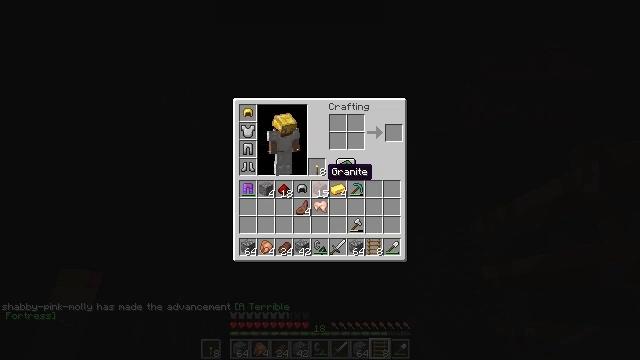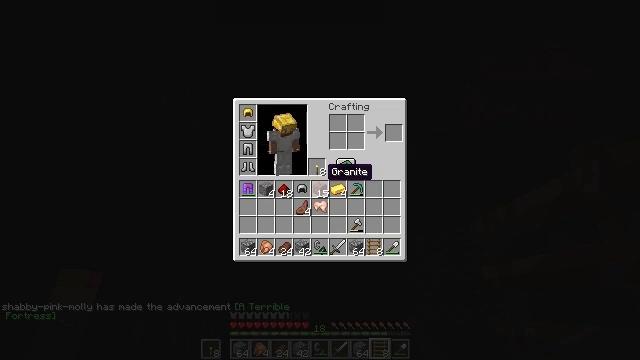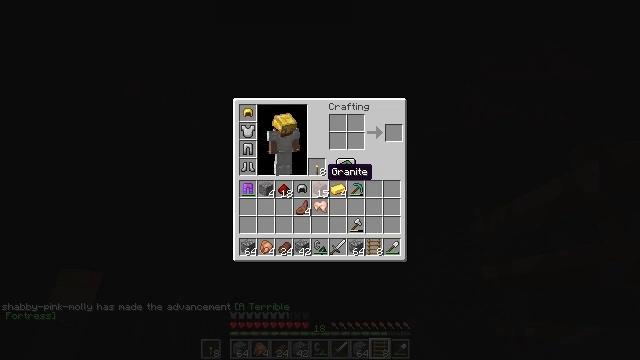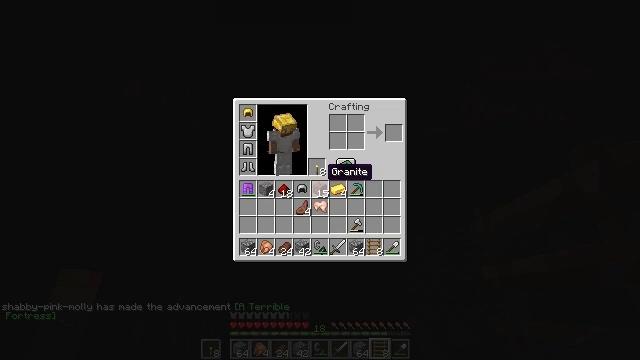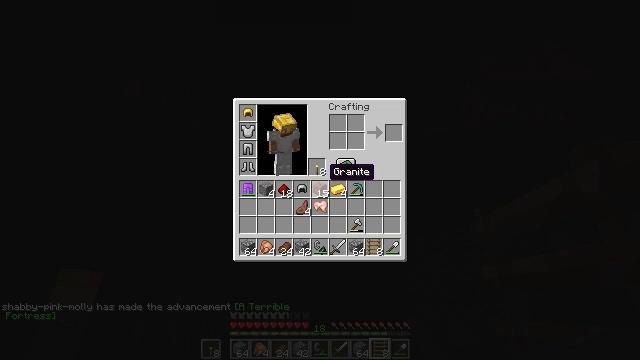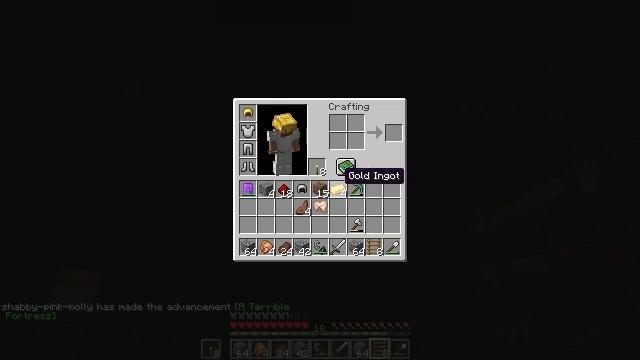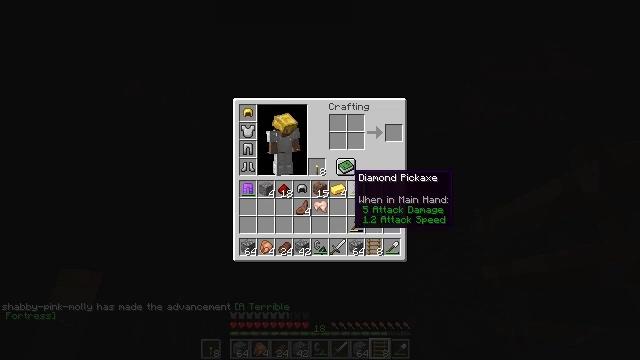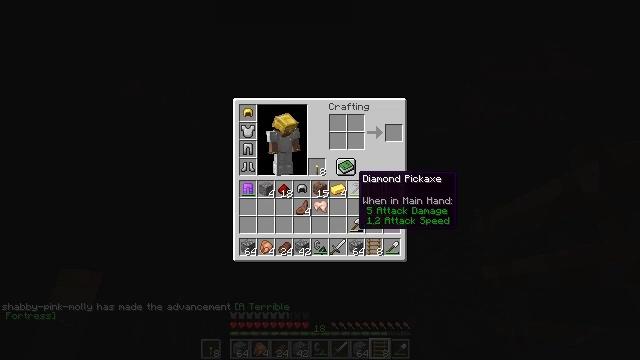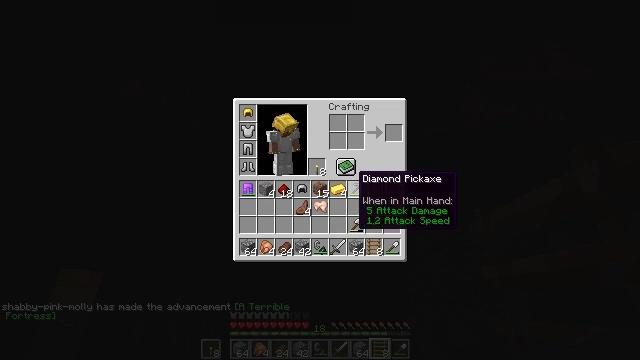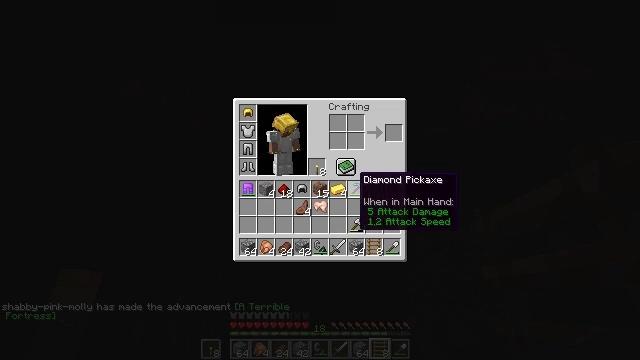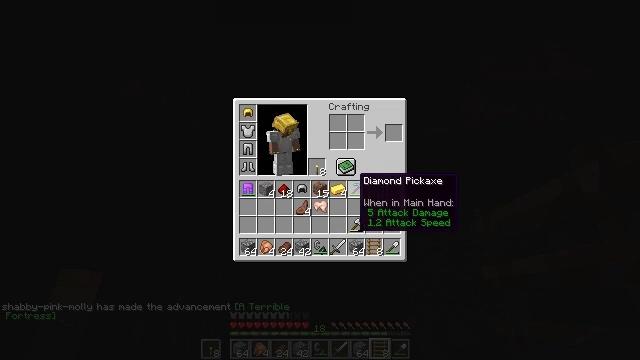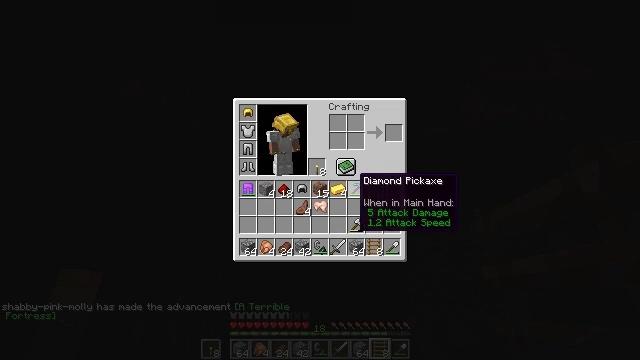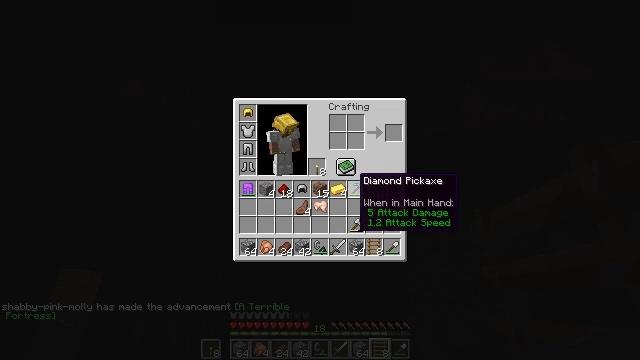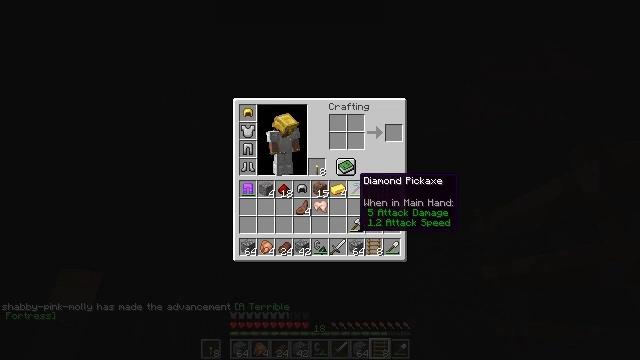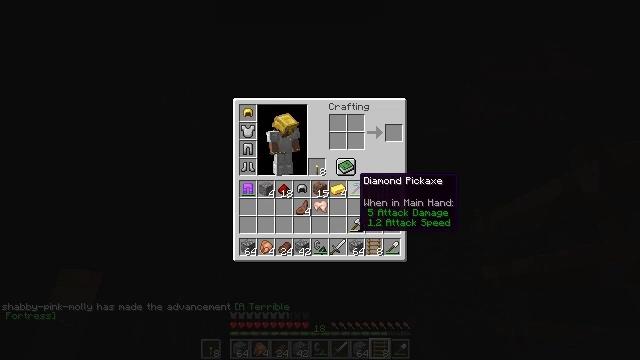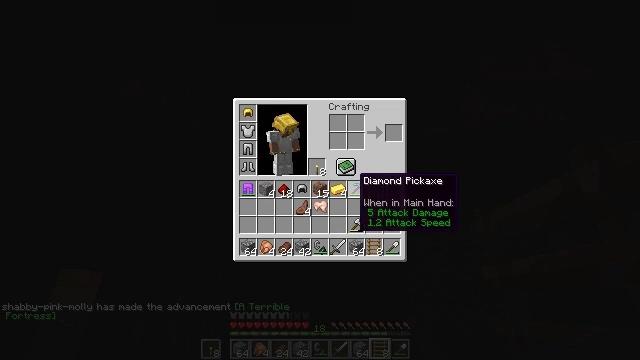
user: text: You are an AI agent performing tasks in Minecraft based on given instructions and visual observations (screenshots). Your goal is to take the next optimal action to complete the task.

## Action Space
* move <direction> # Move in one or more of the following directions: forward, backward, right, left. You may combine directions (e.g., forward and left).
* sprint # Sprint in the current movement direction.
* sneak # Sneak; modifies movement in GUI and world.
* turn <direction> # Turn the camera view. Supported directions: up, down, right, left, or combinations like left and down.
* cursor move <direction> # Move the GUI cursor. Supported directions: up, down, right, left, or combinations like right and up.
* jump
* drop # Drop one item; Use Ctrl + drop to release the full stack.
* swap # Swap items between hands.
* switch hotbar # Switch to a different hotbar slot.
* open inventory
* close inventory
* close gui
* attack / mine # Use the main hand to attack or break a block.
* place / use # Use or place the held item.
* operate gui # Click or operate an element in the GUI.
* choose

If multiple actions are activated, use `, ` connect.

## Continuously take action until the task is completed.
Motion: motion action
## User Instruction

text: Collect the nether brick fence using a pickaxe.
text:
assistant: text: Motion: no_op
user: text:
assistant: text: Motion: no_op
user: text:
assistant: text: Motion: no_op
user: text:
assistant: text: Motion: no_op
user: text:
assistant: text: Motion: cursor move right
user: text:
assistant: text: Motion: cursor move right
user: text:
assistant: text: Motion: no_op
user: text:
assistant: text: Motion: no_op
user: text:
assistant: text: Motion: no_op
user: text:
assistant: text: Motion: no_op
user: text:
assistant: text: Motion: no_op
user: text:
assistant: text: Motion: no_op
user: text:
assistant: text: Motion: no_op
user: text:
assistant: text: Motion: no_op
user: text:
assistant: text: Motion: no_op
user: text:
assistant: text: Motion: no_op
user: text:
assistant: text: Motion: no_op
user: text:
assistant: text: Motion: no_op
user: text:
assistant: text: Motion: no_op
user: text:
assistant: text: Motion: no_op
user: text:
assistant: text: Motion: no_op
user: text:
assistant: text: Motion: operate gui
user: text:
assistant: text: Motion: operate gui
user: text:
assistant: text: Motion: cursor move left and down, operate gui
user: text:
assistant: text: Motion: cursor move left and down
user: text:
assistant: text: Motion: cursor move down
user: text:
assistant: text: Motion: no_op
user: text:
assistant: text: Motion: no_op
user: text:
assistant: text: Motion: no_op
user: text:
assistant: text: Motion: no_op